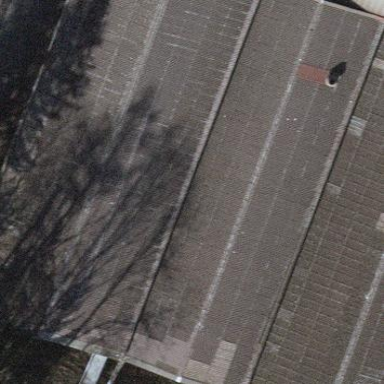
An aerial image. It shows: Industrial building.